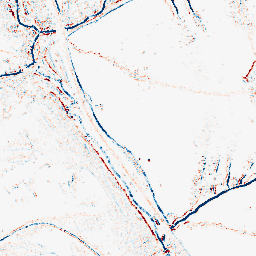
Category: morphological
Decomposition family: morphological_square
Decomposition parameters: operation: average
size: 3
Upsampling method: bspline
Upsampling parameters: scale: 8
Upsampling scale: 8